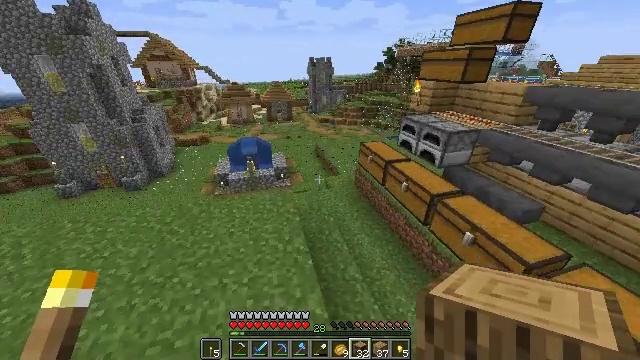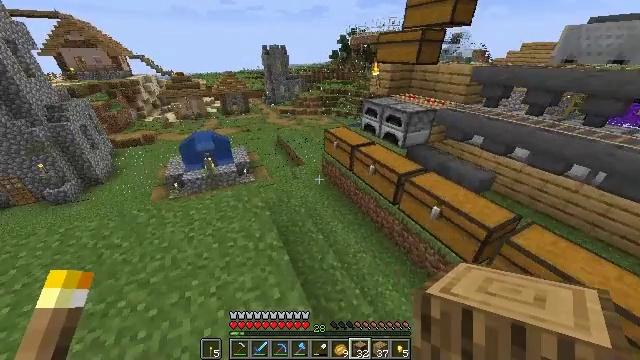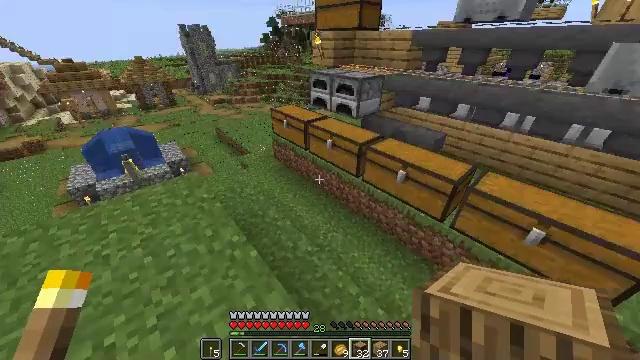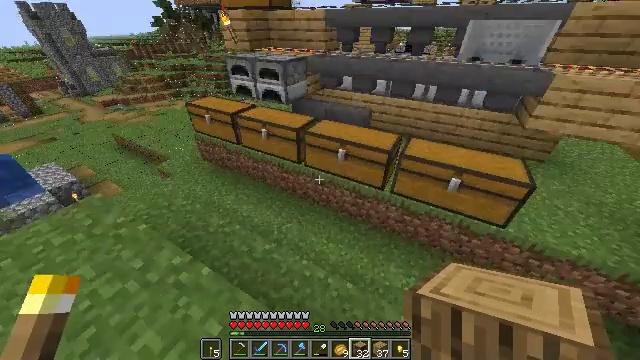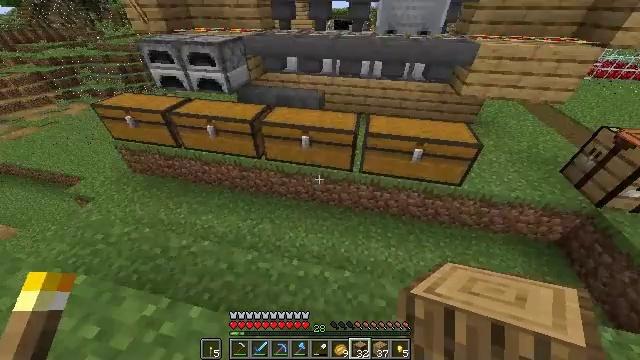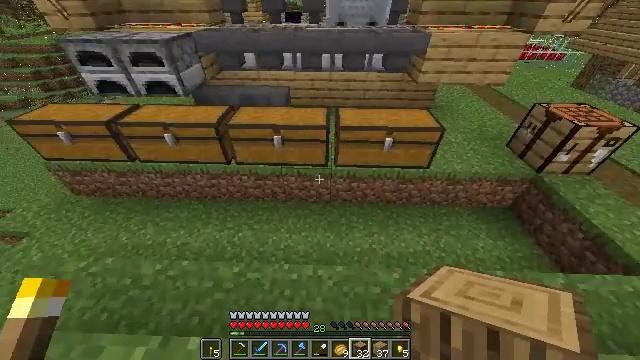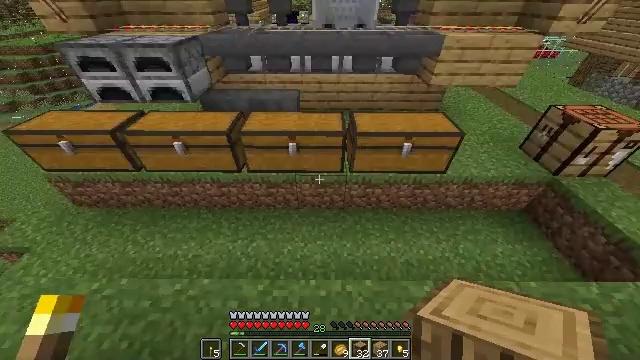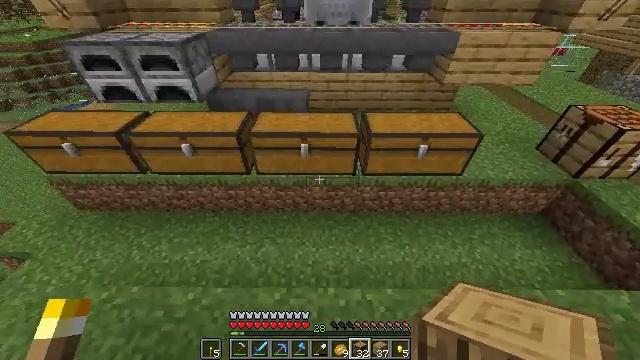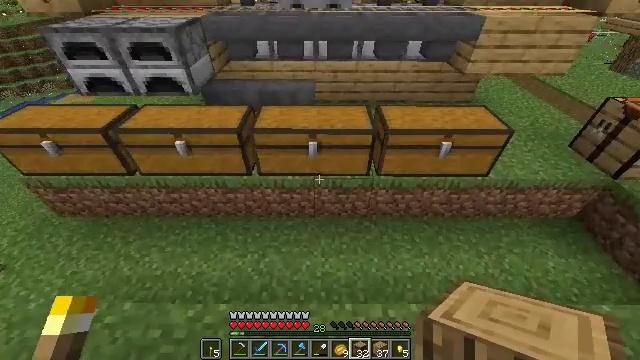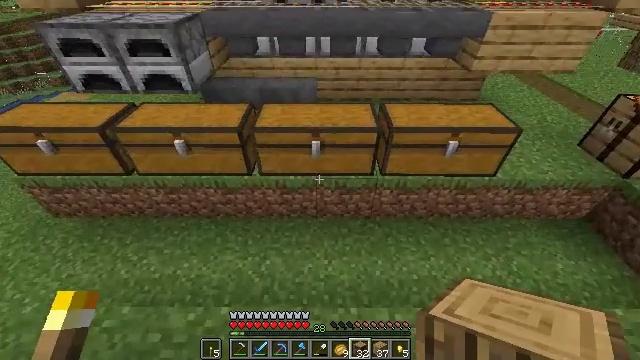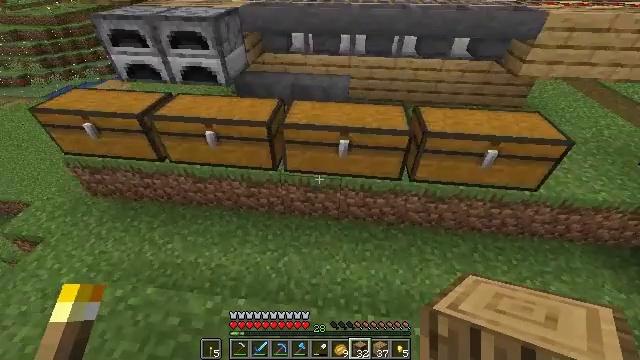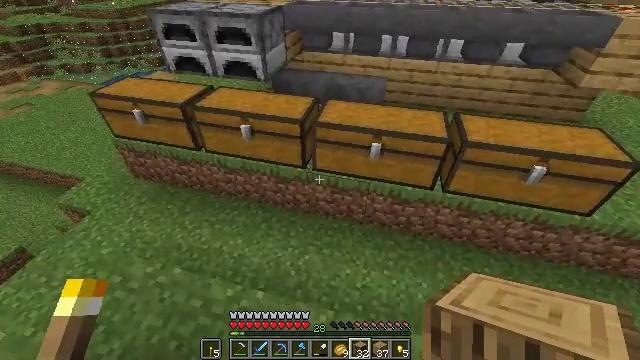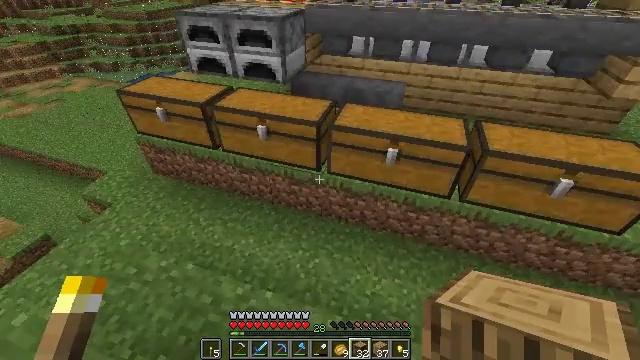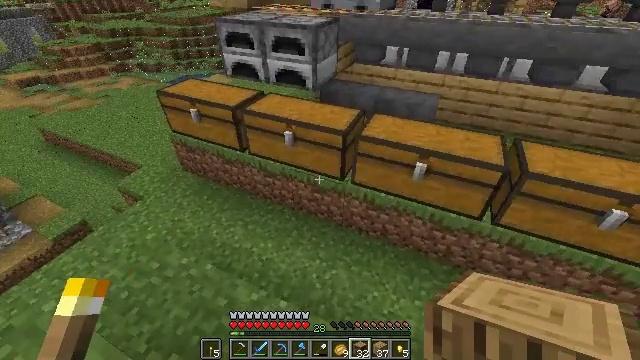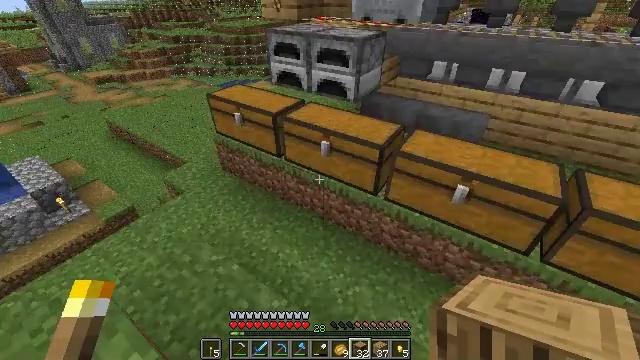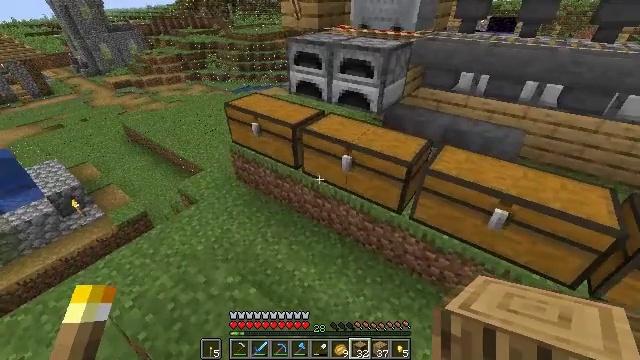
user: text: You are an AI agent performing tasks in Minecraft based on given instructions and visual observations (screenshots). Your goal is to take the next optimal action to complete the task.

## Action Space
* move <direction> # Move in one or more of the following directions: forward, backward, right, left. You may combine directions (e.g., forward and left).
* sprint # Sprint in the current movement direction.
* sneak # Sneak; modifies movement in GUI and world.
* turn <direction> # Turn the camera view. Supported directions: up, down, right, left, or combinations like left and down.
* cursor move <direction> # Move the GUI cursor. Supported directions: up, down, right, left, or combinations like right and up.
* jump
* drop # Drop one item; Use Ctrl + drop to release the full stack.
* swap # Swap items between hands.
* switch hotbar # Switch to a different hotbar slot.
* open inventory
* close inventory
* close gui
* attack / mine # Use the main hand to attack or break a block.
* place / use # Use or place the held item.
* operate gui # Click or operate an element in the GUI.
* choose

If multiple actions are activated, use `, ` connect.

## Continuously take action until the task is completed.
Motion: motion action
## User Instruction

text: Smelt raw chicken to get cooked chicken.
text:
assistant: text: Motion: move forward, turn right and down
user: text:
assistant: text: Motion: move forward and move left, turn right and down
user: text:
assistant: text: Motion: move forward and move left, turn right and down
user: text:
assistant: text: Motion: move forward and move left, turn right and down
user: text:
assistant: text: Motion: move forward and move left, turn right and down
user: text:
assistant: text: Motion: move left, turn right
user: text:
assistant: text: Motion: no_op
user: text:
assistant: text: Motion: no_op
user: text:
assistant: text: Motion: no_op
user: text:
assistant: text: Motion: turn left
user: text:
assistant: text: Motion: turn left
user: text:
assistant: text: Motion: turn left
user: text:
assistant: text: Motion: move forward, turn left and up
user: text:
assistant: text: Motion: move forward and move left, turn left and up
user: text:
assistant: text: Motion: move forward and move left, turn left and up
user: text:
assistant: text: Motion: move forward and move left
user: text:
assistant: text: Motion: move forward and move left, turn up
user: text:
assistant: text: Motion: move forward and move left, turn right and up
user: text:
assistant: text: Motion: move forward and move left, turn up
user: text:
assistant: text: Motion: move forward, turn up
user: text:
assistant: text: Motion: no_op
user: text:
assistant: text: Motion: no_op
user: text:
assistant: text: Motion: turn left and up
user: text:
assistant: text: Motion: turn left and up
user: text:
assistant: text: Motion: no_op
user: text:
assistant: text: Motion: no_op
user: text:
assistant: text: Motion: no_op
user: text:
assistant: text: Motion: use / place
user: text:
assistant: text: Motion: use / place
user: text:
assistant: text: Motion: use / place